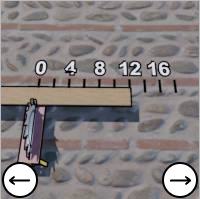
Task: length
Answer: 12
First scale value: 4.0